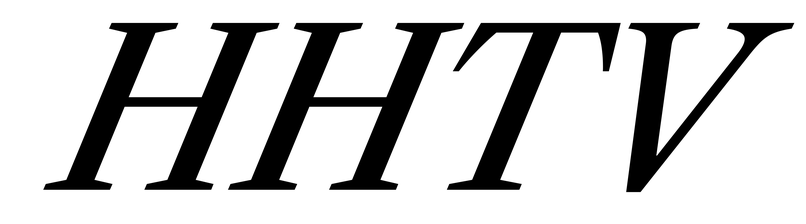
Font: LibreCaslonText-Italic_Medium_Italic